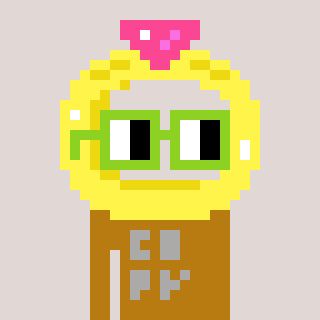
a pixel art character with square light green glasses, a ring-shaped head and a gold-colored body on a warm background